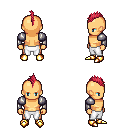
a pixel art fantasy rpg character, male body template, human, tanned skin, steel arm armor, white pants, ruby red mohawk hairstyle, gold boots, four views (front, back, left, right), 2x2 character sprite sheet, small pixel art, hard edges, no anti-aliasing